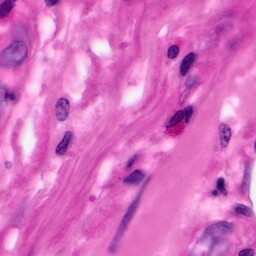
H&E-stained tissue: Pancreatic